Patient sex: M
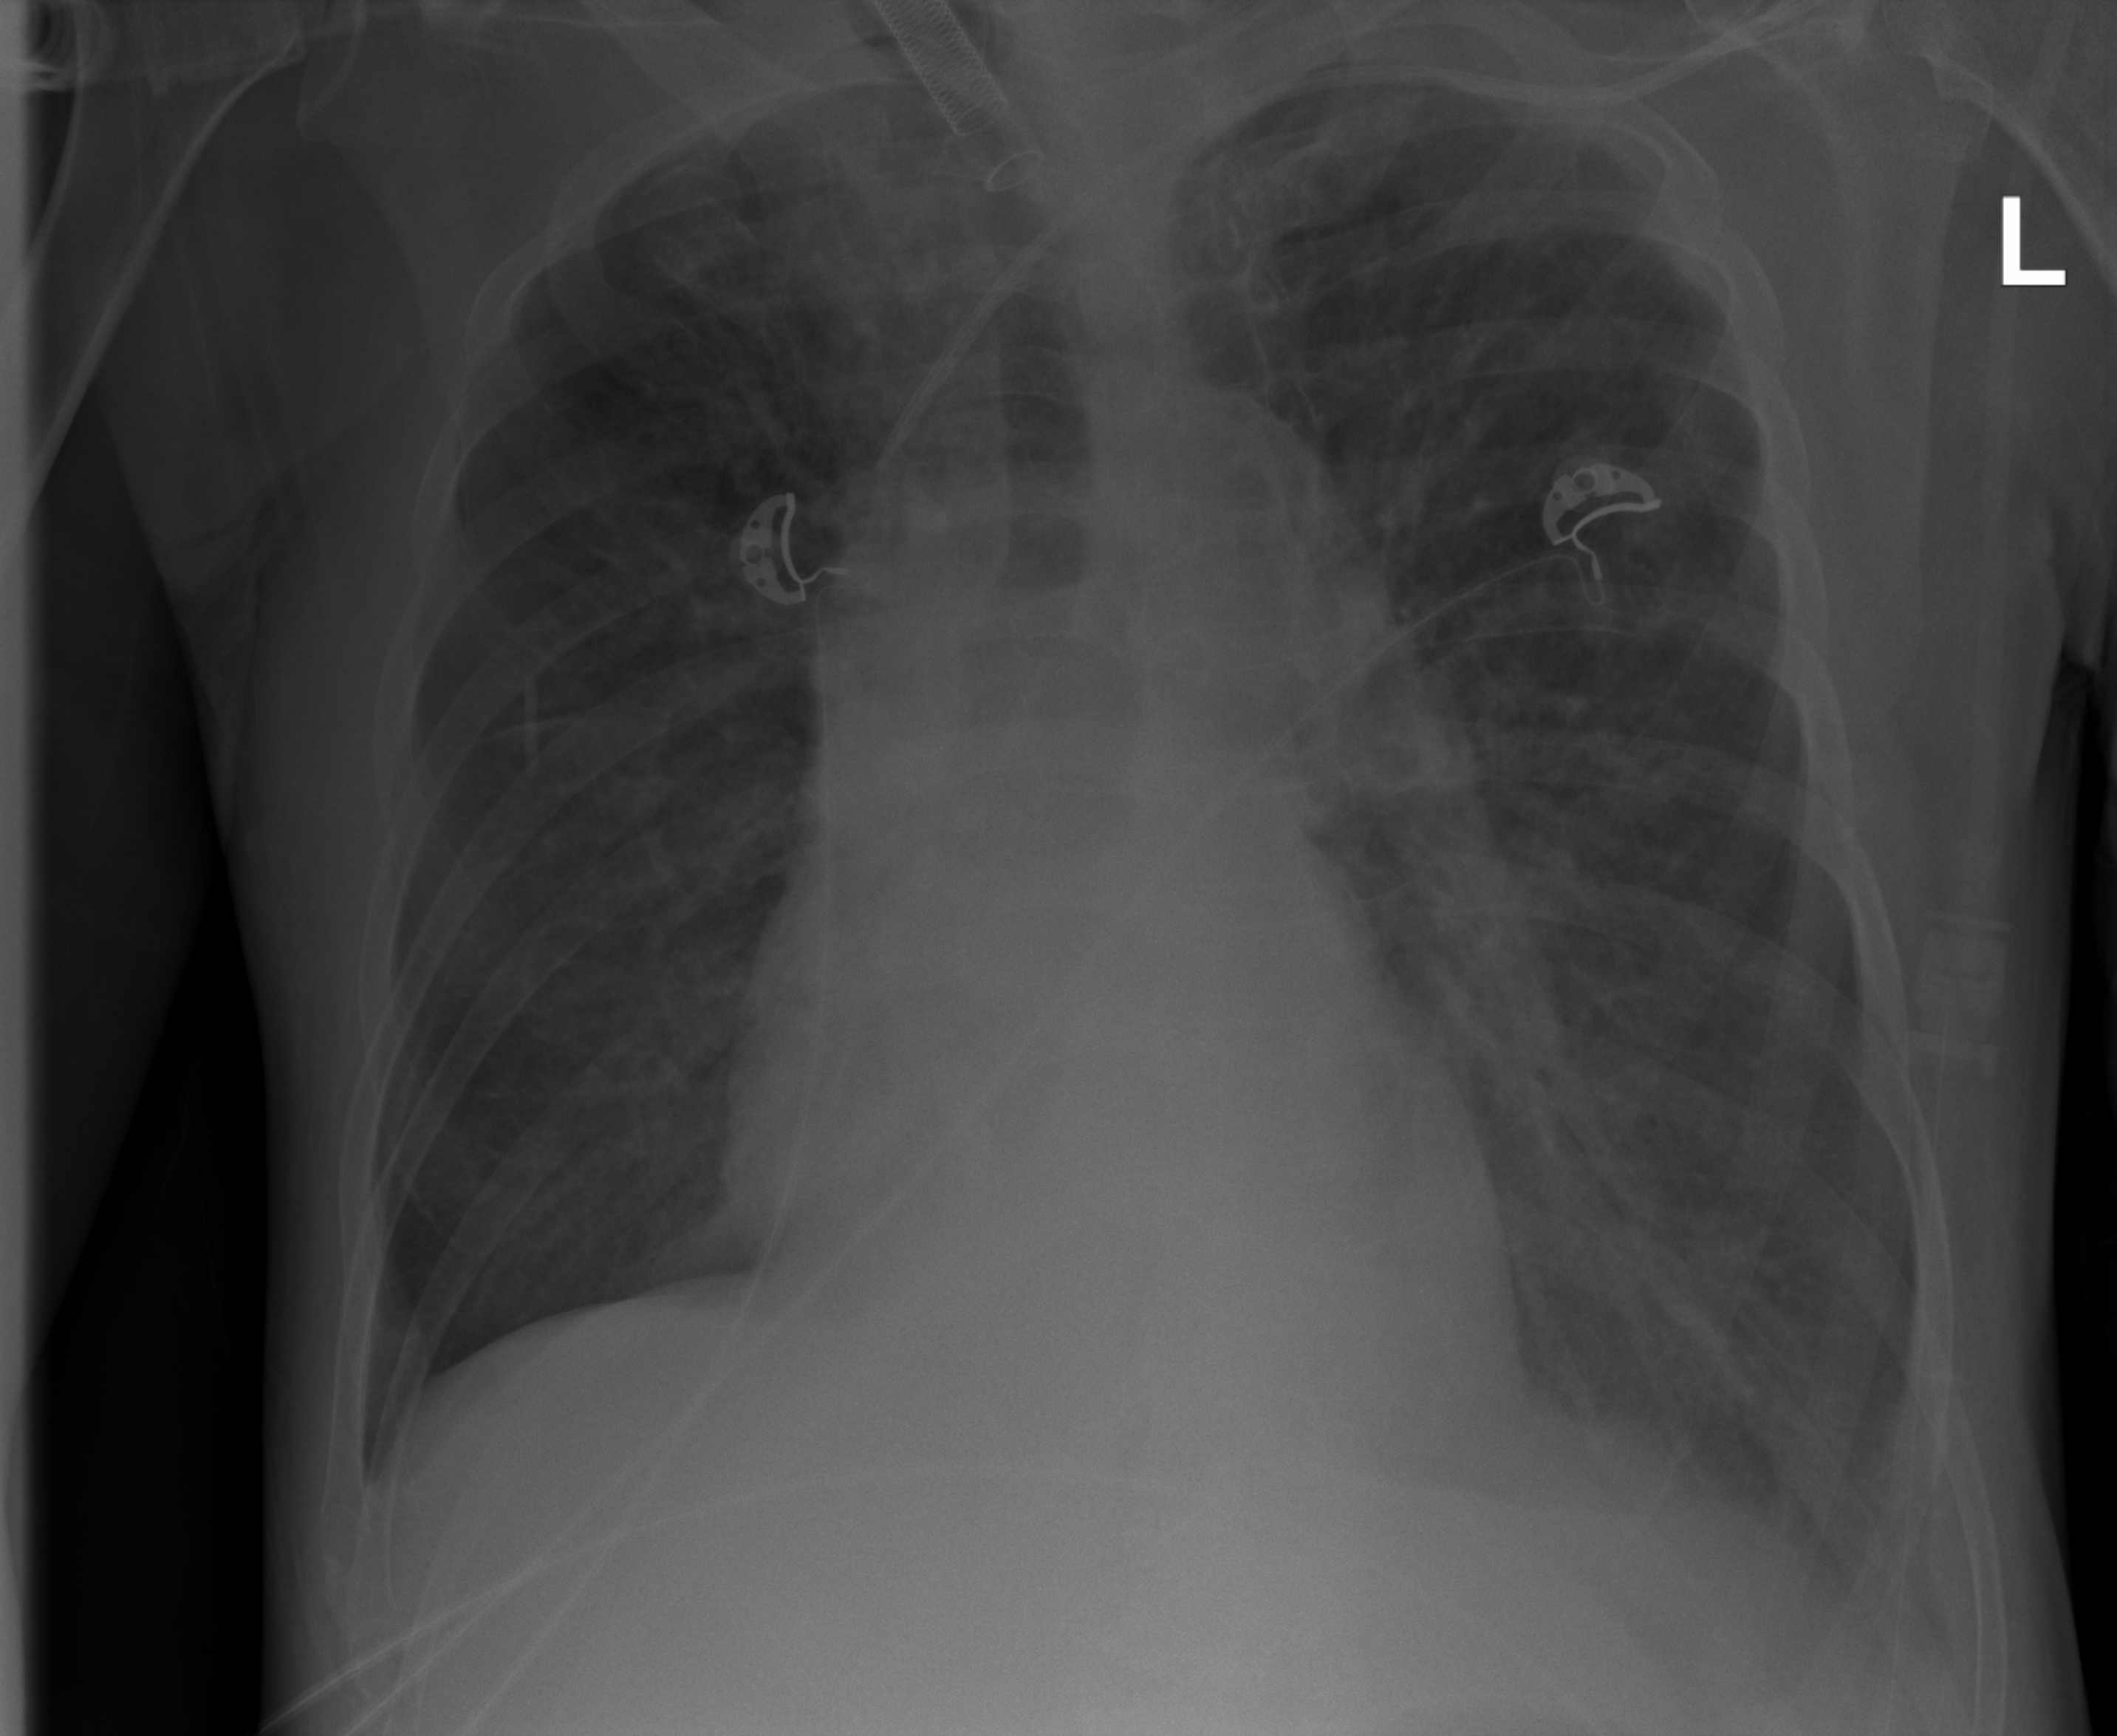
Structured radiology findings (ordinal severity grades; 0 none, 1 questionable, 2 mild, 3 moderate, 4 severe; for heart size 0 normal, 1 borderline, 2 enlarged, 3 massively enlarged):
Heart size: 0
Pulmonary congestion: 2
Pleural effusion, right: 2
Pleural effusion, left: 2
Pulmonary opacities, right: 0
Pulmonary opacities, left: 2
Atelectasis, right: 2
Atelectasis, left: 3